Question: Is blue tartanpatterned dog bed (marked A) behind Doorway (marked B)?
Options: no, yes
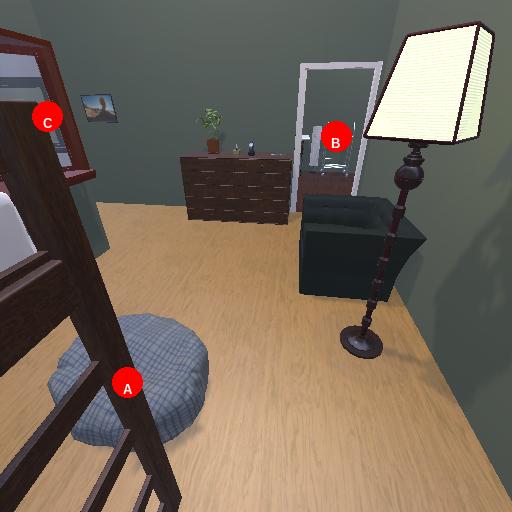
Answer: no